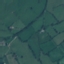
Land use / land cover: Pasture